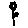
Label: flower